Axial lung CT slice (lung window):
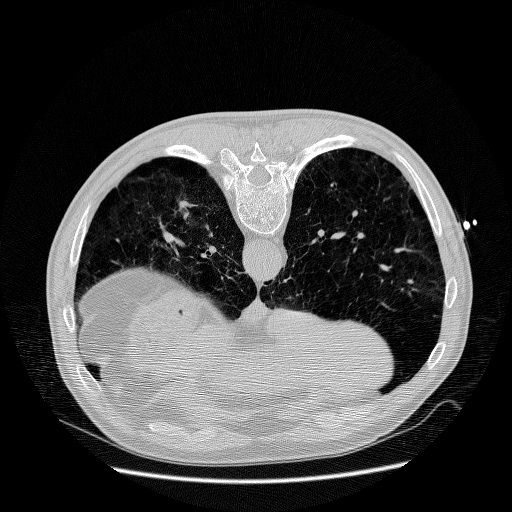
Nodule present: no